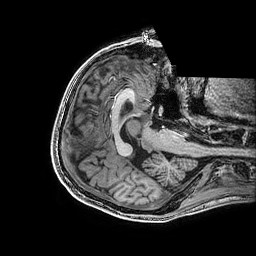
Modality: T1w
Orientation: axial
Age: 21
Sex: male
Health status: healthy